Aerial crown-view tile of a tropical tree (Barro Colorado Island, Panama), acquired 20250715:
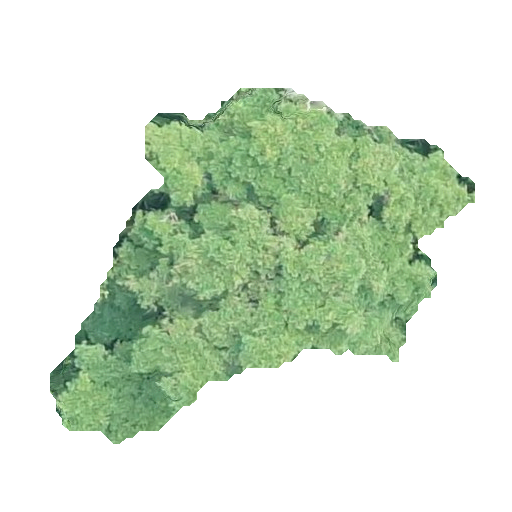
Species: Terminalia oblonga
GBIF accepted scientific name: Terminalia oblonga
Crown area: 129.057 m²